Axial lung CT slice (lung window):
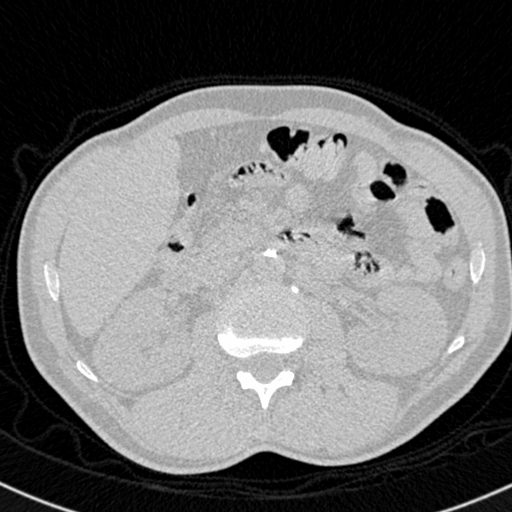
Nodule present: no